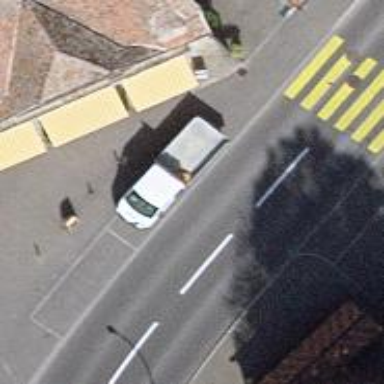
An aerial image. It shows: Convenience shop.